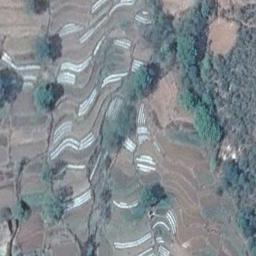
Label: terrace